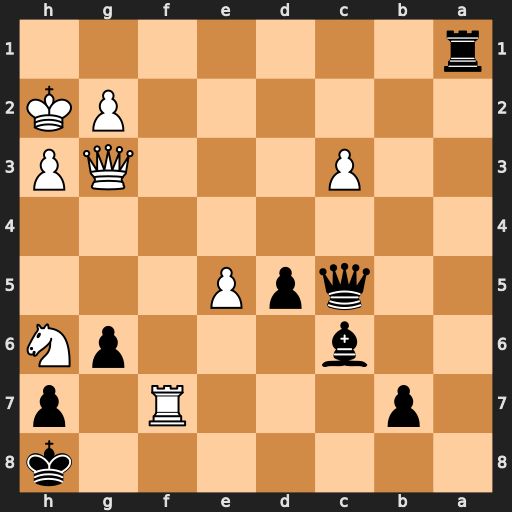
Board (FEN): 7k/1p3R1p/2b3pN/2qpP3/8/2P3QP/6PK/r7
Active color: b
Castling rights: -
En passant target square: -
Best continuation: Qg1#